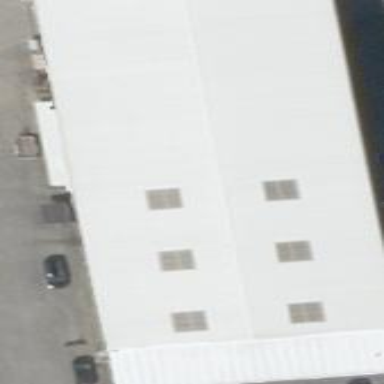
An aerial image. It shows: Building.